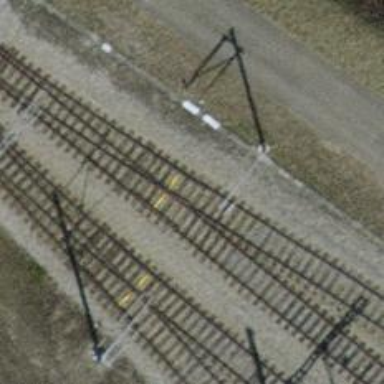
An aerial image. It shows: Rail yard with electrified contact lines for the railway.